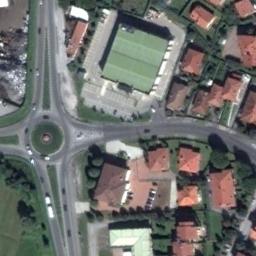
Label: roundabout